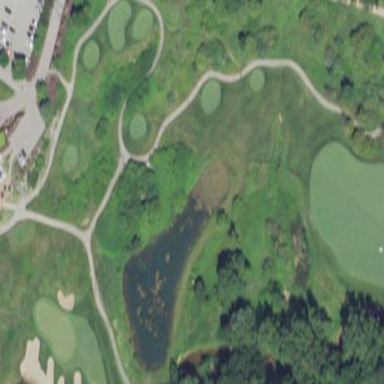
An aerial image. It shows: Scenic view of water hazard on golf course. The natural water feature adds beauty to the landscape.